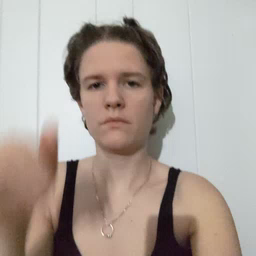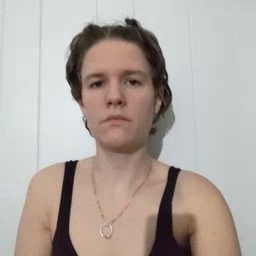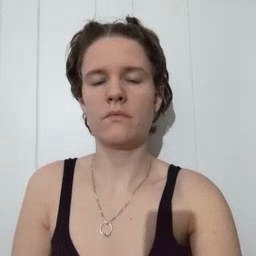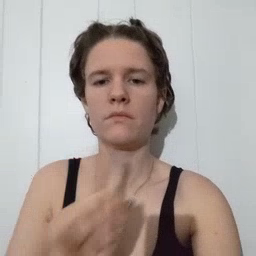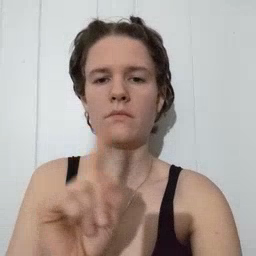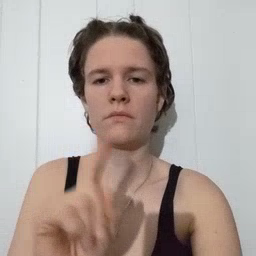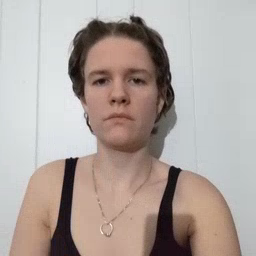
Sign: where